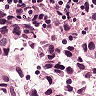
Metastatic tissue present: yes